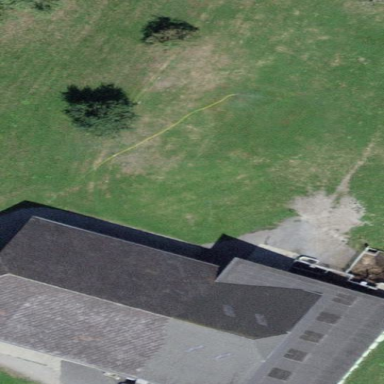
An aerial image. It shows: Rural barn.